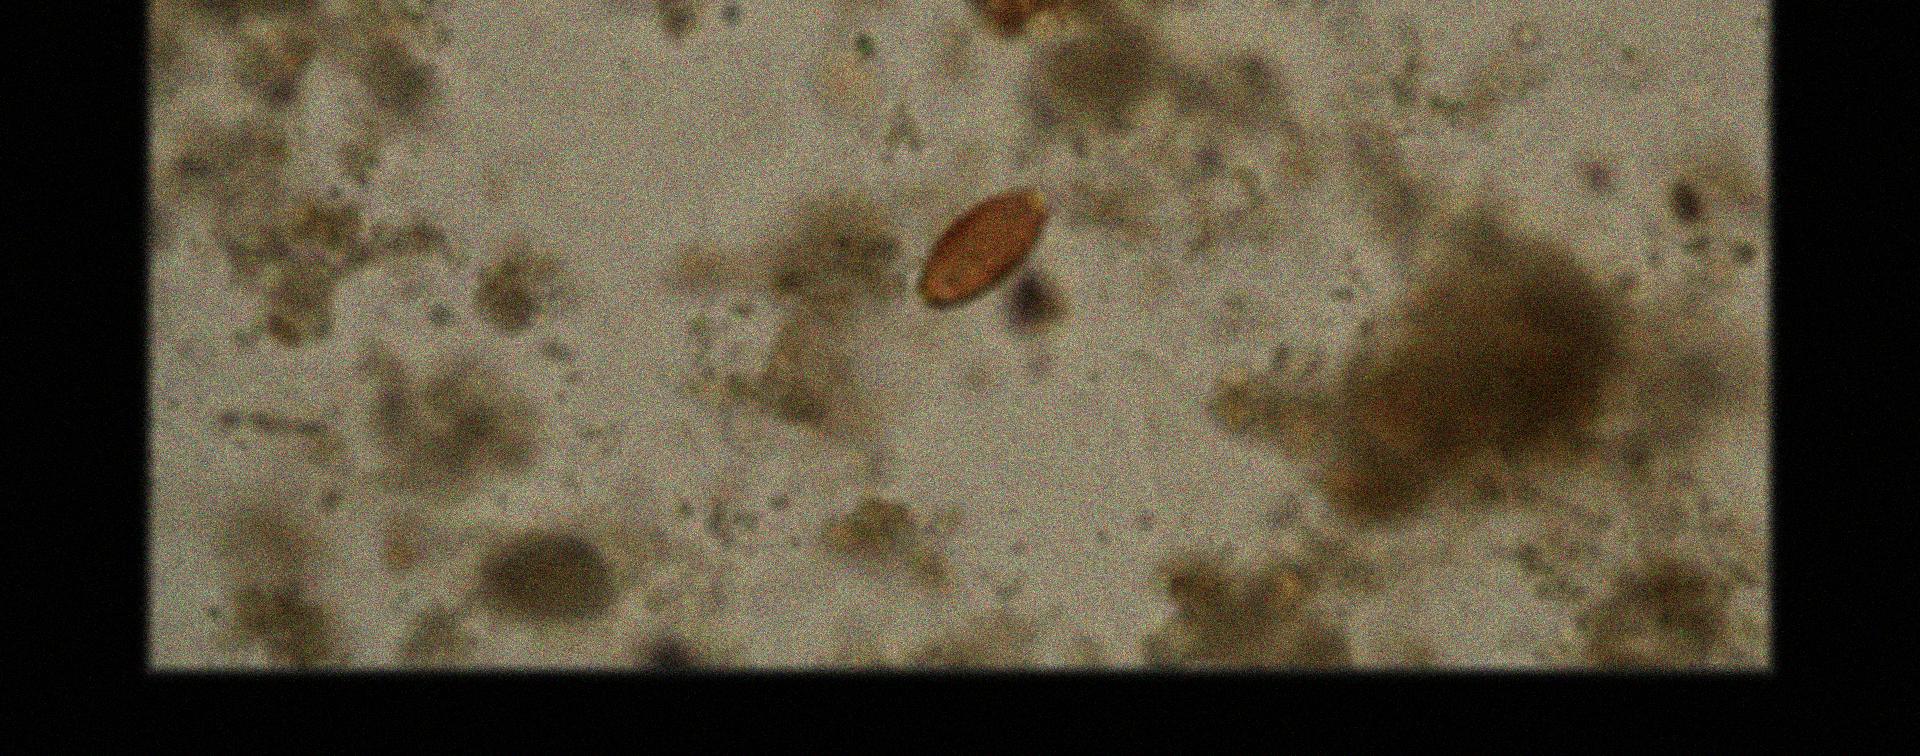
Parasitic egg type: Trichuris trichiura